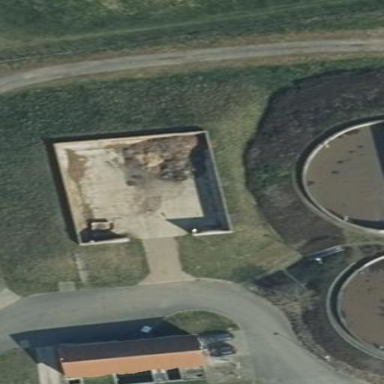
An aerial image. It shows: Bunker silo.